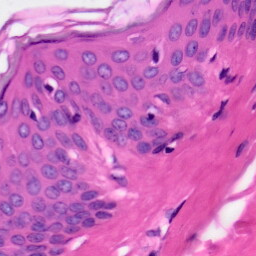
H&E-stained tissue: Skin